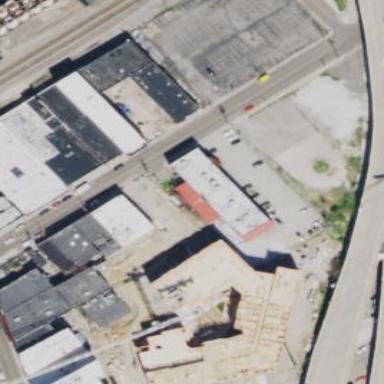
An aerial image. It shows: Restaurant in building.